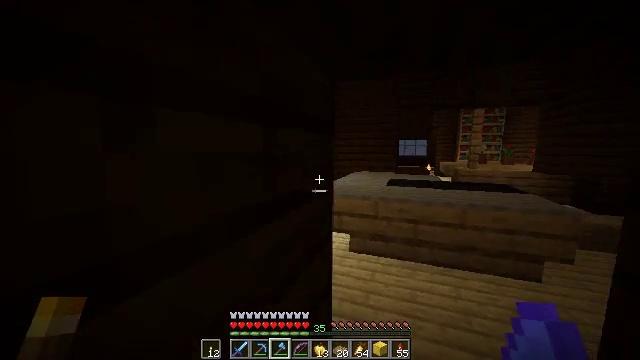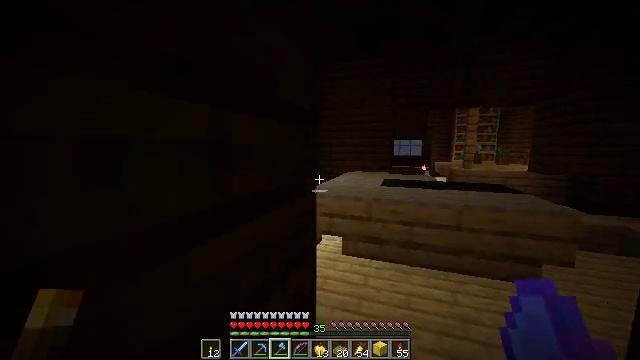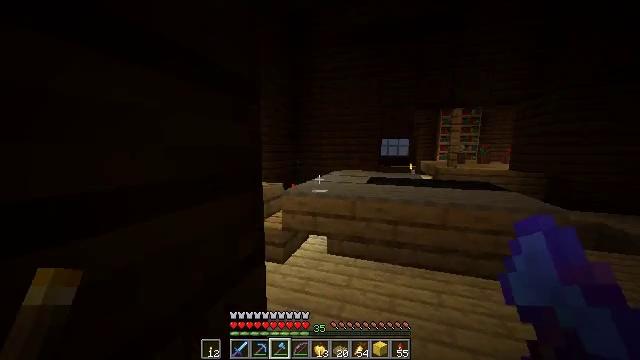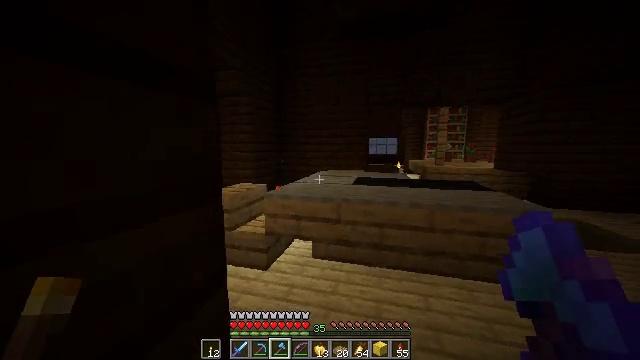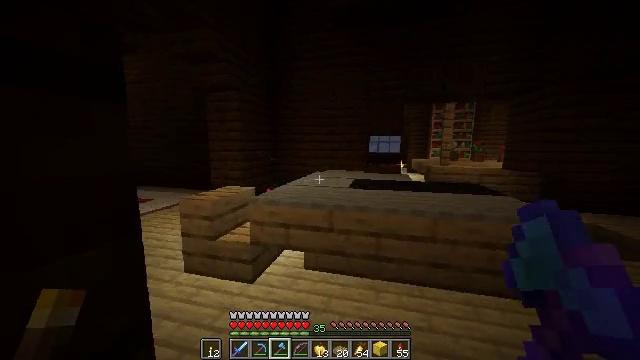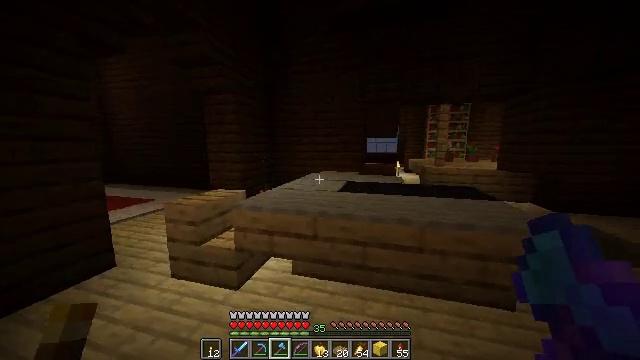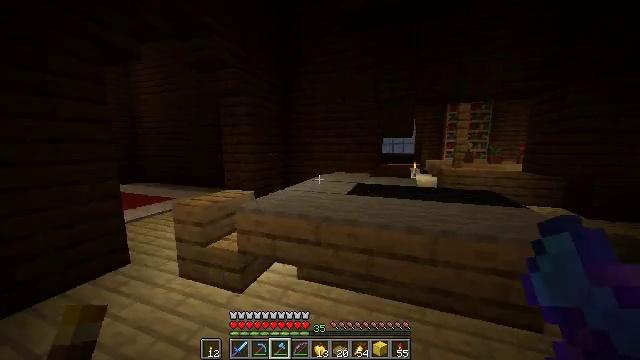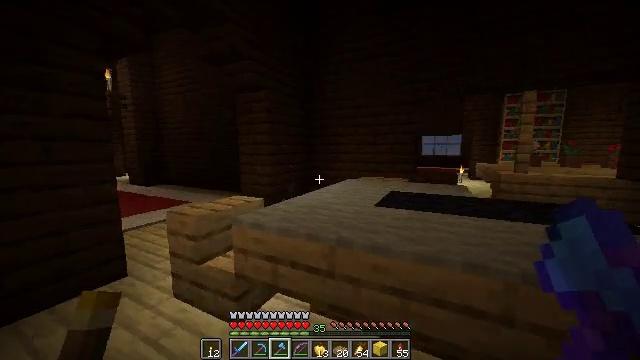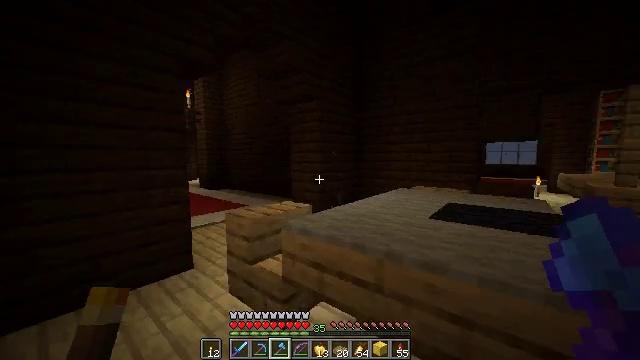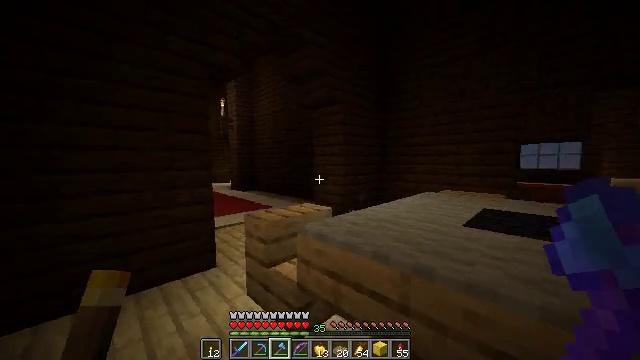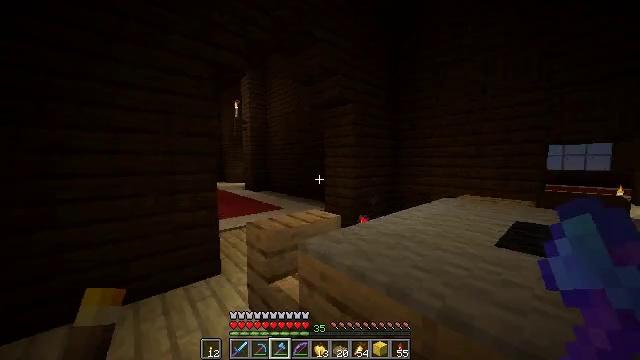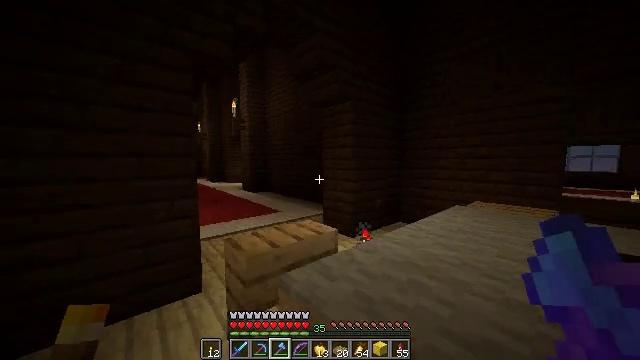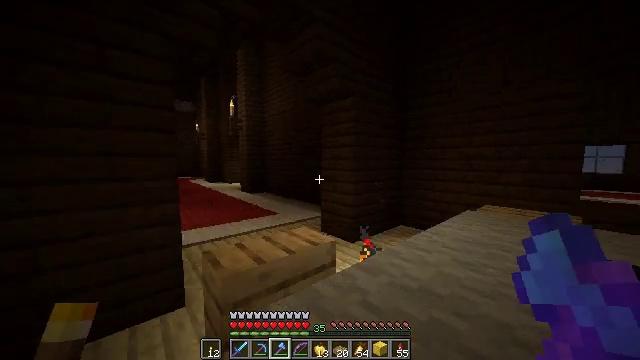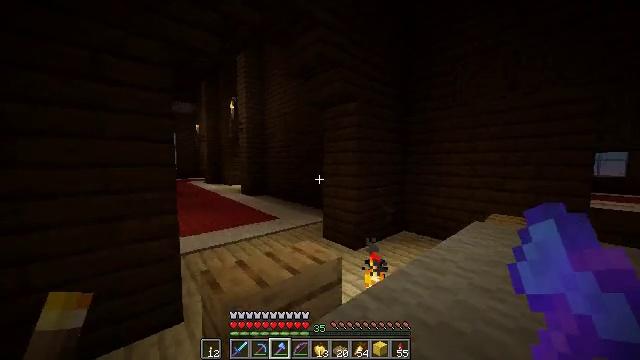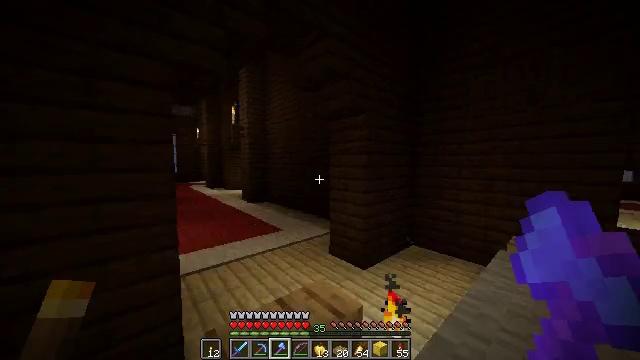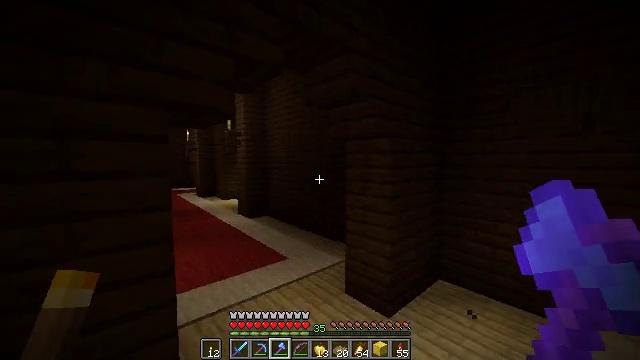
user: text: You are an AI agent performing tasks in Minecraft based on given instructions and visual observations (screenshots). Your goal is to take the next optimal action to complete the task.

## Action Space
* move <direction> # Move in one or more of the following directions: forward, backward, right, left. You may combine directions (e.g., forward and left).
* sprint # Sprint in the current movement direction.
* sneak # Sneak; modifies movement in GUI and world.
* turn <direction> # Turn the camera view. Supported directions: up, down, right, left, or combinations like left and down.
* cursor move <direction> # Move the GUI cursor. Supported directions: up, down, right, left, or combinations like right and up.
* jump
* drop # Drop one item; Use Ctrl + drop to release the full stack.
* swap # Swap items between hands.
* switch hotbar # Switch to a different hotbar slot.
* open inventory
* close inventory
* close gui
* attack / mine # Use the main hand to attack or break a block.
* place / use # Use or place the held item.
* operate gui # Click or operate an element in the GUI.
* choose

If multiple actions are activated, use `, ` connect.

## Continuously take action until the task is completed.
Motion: motion action
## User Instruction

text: Retrieve dark oak planks for building.
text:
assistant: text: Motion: move forward, sprint, turn right
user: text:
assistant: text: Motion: move forward and move right, sprint, turn right
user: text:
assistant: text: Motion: move forward and move right, sprint, turn right
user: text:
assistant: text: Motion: move forward and move right, sprint
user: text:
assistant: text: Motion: move forward and move right, sprint
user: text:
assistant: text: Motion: move forward, sprint, turn left
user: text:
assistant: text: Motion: move forward, sprint, turn left
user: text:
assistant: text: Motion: move forward, sprint, turn left and up
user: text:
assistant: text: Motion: move forward, sprint, turn left
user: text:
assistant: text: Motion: move forward, sprint, turn left
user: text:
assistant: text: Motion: move forward, sprint
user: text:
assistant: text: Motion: move forward, sprint
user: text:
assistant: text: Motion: move forward, sprint, jump
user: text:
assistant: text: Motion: move forward, sprint, jump
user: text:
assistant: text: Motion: move forward, sprint, jump
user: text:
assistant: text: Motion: move forward, sprint, jump
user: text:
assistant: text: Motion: move forward, sprint, jump
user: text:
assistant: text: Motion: move forward, sprint, jump
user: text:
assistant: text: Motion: move forward, sprint, turn left and down, jump
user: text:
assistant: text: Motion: move forward, sprint, turn left and down, jump
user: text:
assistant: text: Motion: move forward, sprint, jump
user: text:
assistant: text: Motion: move forward, sprint, jump
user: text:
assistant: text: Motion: move forward, sprint, turn up, jump
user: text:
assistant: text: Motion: move forward, sprint, jump
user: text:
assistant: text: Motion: move forward, sprint, jump
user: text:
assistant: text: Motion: move forward, sprint, jump
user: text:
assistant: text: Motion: move forward, sprint, turn left and down, jump
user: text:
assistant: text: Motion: move forward, sprint, jump
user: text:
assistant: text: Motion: move forward, sprint, turn left and down
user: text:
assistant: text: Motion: move forward, sprint, turn left